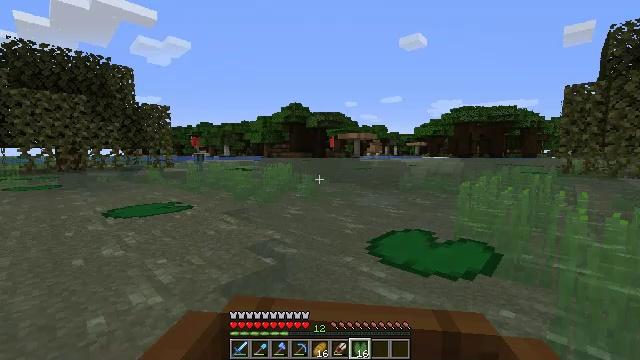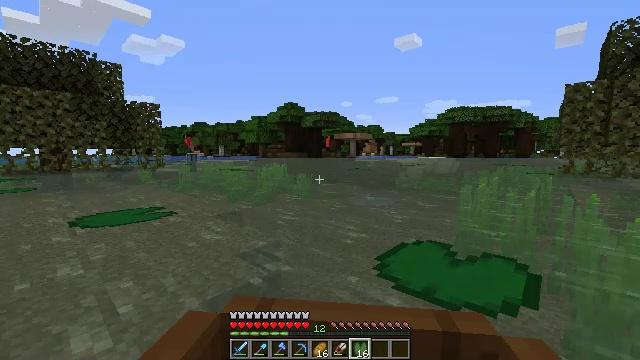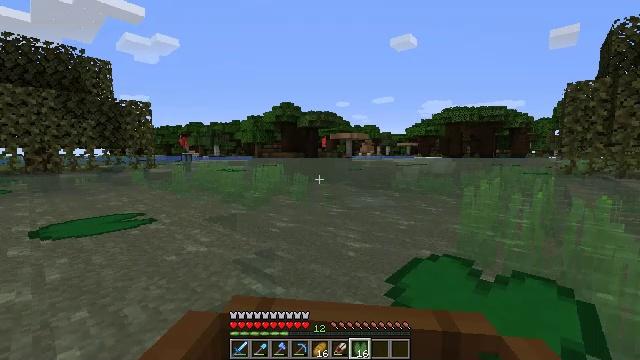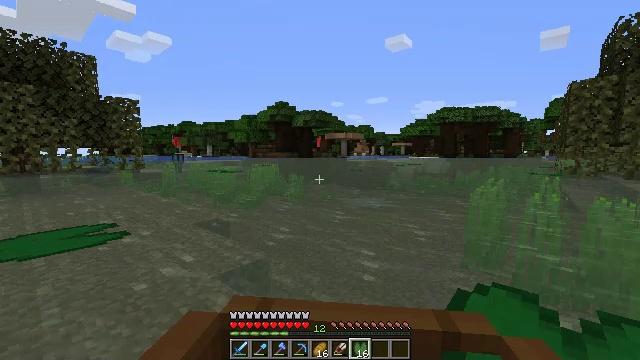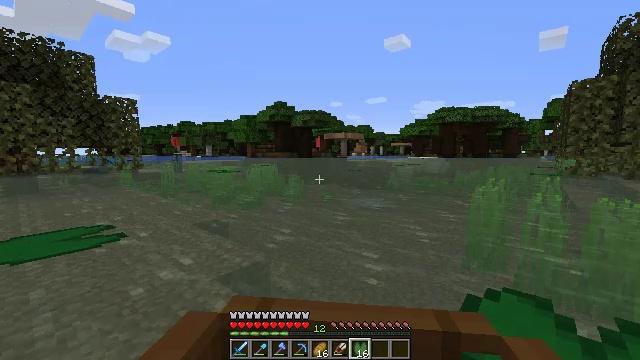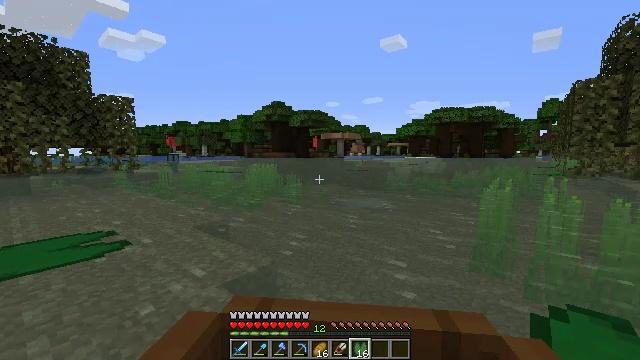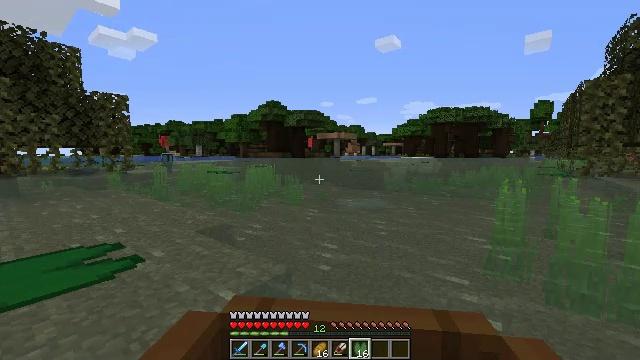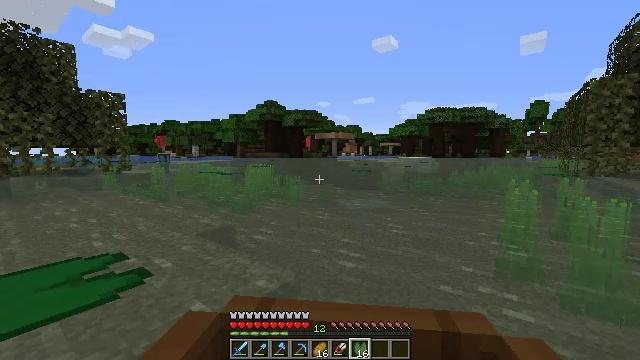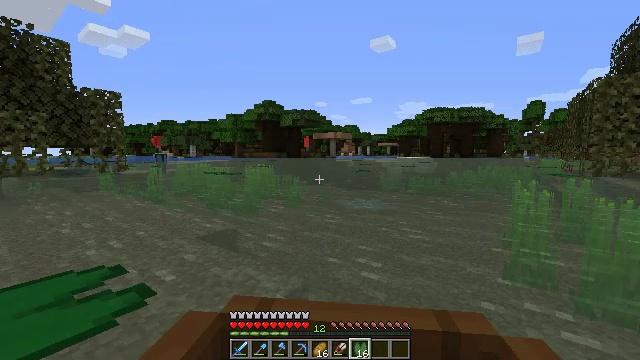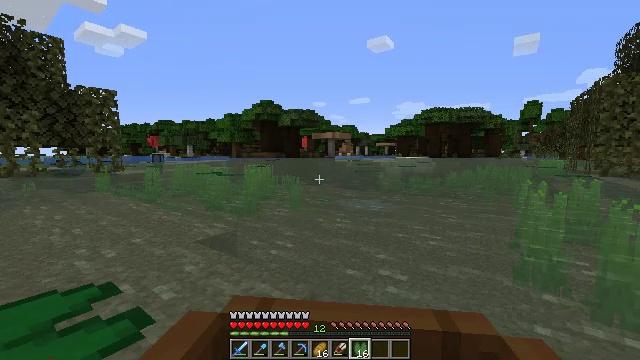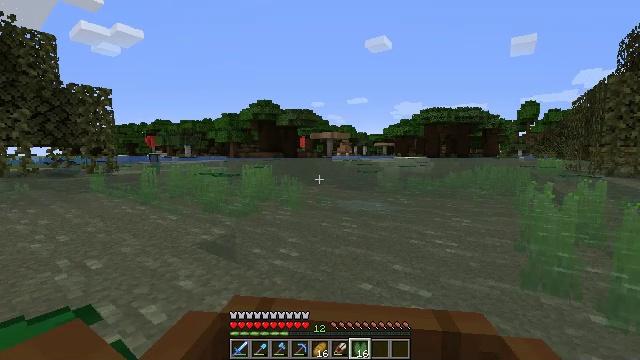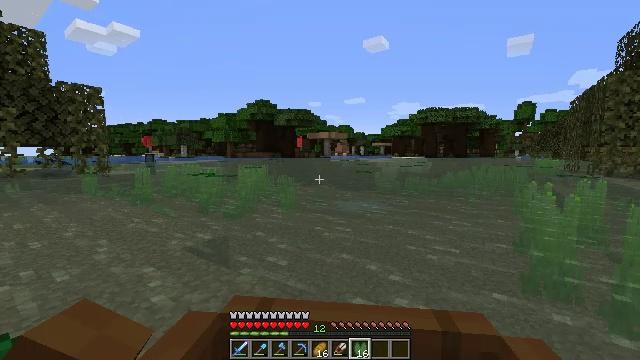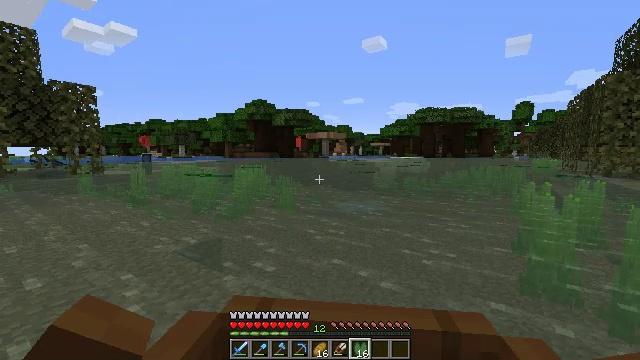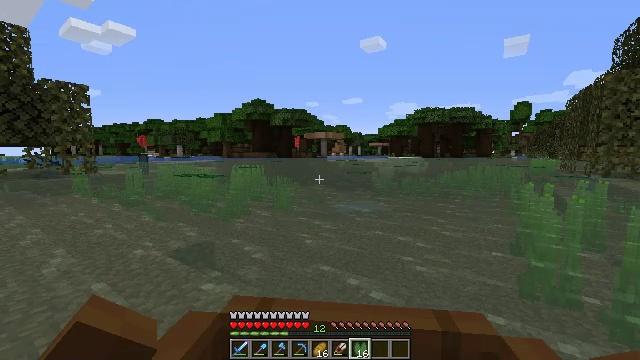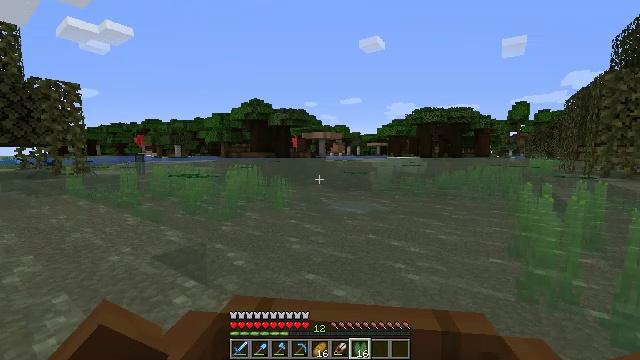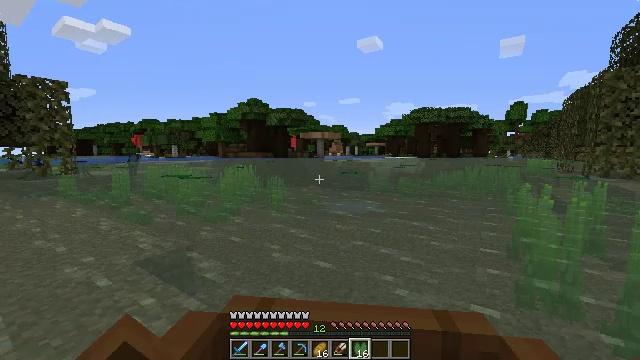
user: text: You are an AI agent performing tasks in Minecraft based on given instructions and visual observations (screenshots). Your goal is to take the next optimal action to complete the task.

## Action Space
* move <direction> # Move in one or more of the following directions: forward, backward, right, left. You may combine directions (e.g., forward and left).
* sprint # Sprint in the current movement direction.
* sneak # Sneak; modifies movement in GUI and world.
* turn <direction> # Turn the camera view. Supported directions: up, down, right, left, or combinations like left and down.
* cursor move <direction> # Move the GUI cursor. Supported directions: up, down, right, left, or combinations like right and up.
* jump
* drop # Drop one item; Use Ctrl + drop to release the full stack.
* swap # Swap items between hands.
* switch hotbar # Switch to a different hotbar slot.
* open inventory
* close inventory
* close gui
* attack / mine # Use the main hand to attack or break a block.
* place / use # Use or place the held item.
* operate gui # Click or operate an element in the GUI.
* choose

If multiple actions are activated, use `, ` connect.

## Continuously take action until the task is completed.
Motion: motion action
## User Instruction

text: Break the seagrass in the ocean.
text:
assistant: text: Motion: move forward
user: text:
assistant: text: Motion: move forward
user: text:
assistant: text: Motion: move forward
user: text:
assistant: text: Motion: move forward
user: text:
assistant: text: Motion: move forward
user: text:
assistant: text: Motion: move forward
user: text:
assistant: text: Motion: move forward
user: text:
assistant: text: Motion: move forward
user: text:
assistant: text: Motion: move forward
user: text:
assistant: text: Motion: move forward
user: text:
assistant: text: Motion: move forward
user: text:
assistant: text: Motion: move forward
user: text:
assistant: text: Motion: move forward
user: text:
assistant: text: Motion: move forward
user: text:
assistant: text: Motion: move forward
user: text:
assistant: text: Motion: move forward
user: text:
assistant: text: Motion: move forward
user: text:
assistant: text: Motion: move forward
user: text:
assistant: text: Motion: move forward
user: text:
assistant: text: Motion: move forward
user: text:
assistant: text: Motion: move forward
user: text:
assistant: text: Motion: move forward
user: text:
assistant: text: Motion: move forward
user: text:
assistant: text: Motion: move forward
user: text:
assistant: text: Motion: move forward
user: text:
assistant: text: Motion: move forward
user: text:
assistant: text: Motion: move forward
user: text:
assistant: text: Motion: move forward
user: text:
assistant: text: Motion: move forward
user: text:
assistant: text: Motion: move forward